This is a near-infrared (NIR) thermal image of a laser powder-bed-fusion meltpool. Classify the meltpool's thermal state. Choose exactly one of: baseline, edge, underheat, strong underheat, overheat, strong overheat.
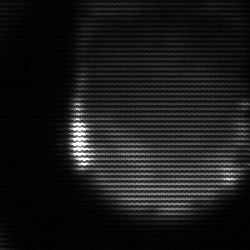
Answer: edge